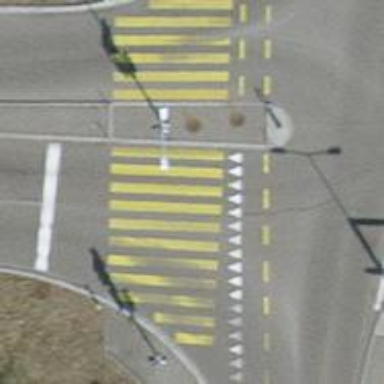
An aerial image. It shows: Road with traffic signals at crossing.